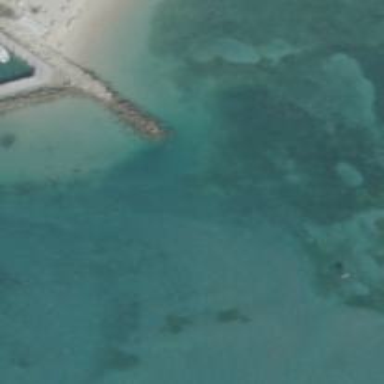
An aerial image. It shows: Breakwater structure.